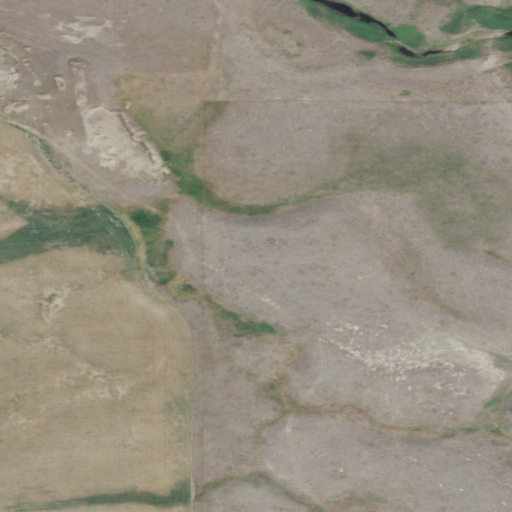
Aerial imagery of valley in Montana named Woodpile Coulee containing grassland, shrub, cultivated crops, and open development